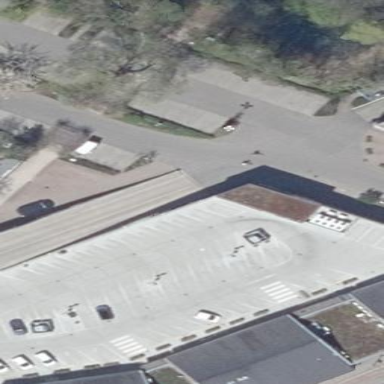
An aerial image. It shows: Rooftop parking area.